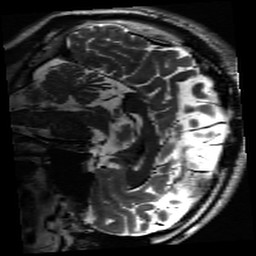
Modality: inplaneT2
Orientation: sagittal